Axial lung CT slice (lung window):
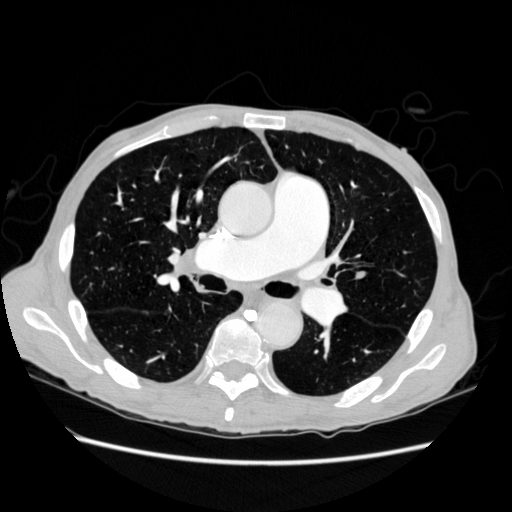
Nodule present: no